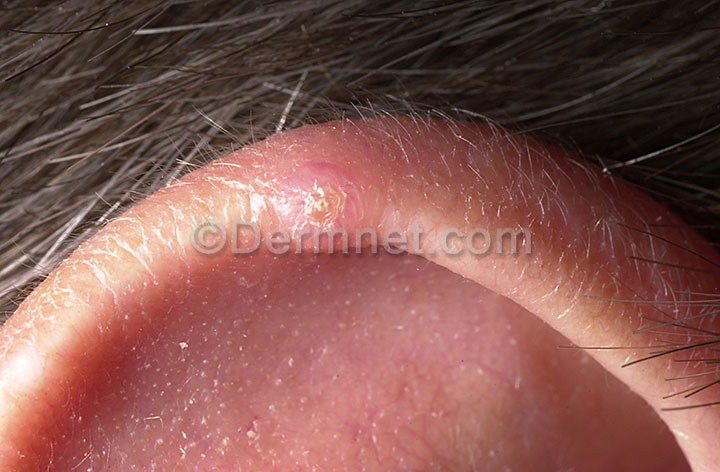
Disease: Seborrheic Keratoses and other Benign Tumors